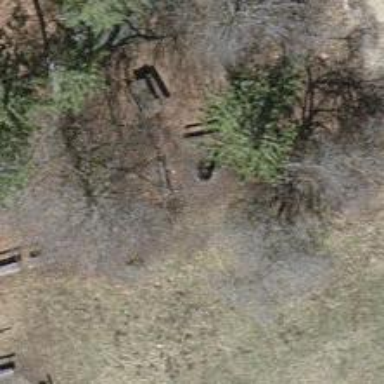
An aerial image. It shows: Bench.